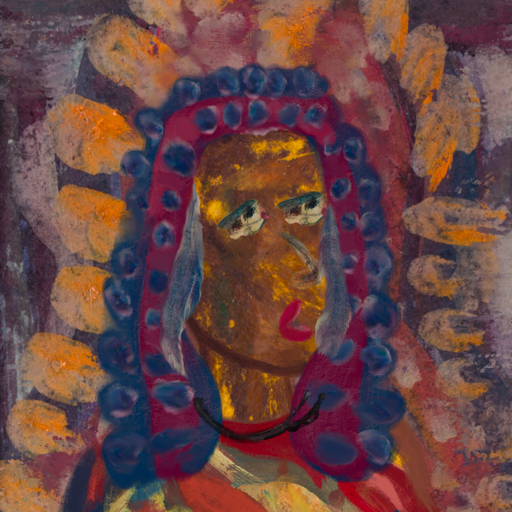
Background: Doll, Head And Neck Side: Comrade, Face Side: Pipe, Bust: Mother_And_Son_Son, Hair Side: Hill_Girl, Head Accessory: Blank, Second Necklace: Blank, Necklace: Orphan, Baby: Blank